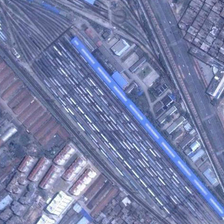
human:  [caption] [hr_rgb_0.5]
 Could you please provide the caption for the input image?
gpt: there is a road and a railway station with some trains between two residential areas .

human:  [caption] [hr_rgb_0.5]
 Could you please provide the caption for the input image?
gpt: thoses railways are crammed with trains surrounded by buildings and a bustling road .

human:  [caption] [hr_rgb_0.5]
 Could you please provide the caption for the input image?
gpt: there is a road and a railway station with some trains between two residential areas .

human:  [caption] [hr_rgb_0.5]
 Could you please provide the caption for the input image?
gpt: there are  long trains stopping in the abreast railys converging to a rail .

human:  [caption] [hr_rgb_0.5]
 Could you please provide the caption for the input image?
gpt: many buildings are in two sides of a railway station with a long blue building .